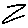
Label: zigzag